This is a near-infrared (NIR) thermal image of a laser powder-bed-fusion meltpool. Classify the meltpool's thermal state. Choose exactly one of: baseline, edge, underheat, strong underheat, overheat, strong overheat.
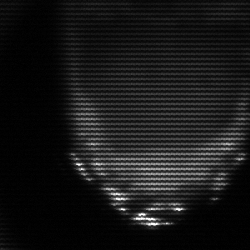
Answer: edge